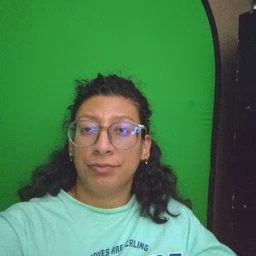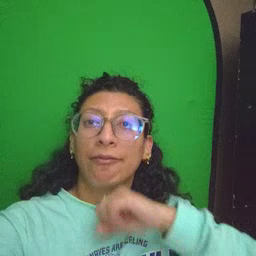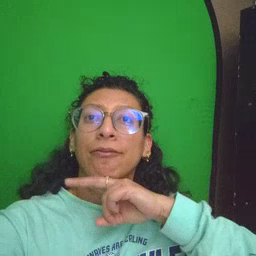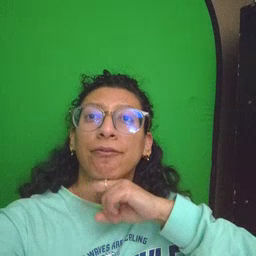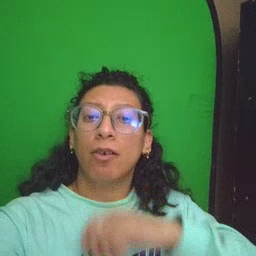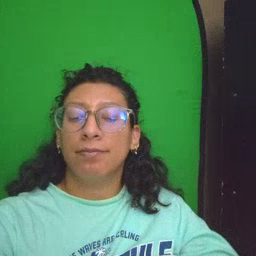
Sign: frog